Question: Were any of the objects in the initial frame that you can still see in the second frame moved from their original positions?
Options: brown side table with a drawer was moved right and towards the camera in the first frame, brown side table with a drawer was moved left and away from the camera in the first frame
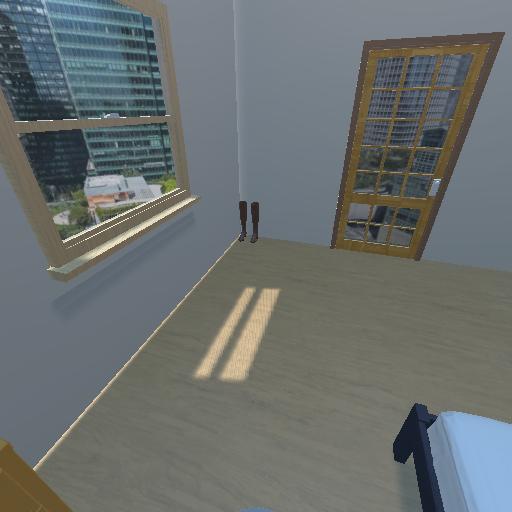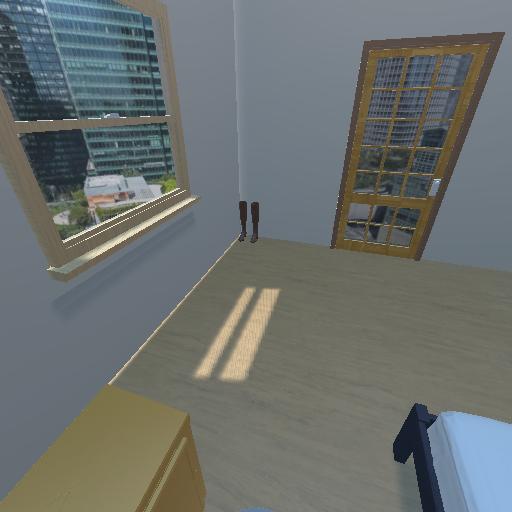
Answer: brown side table with a drawer was moved right and towards the camera in the first frame